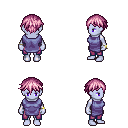
a pixel art fantasy rpg character, female body template, dark elf, purple skin, chain tabard jacket, magenta pants, pink short bangs hairstyle, bracelets, four views (front, back, left, right), 2x2 character sprite sheet, small pixel art, hard edges, no anti-aliasing